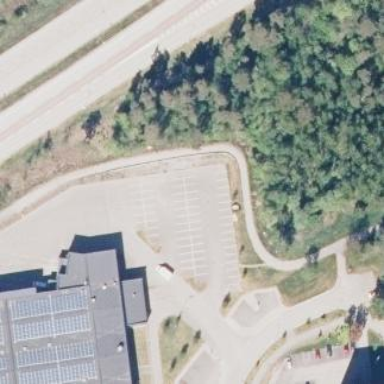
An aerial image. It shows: Parking area with asphalt surface.